Question: This functionality is available for the Pie Chart via the plotOptions parameter, however after inspecting the Highcharts API the isn't available for the Gauge.
API entry for Pie Chart

Considering the likeness of the two charts (being circular), I was hoping there would be a similar option but the gauge always fills some subset of the container div that I am unable to control. Has anyone else run into this issue or found a solution?
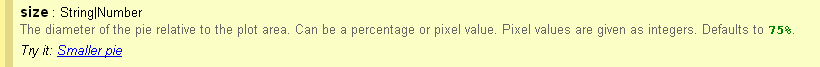
Answer: By setting the spacing to zero, you can fill the entire space:
<URL>
Fiddle with the 'spacing' parameters to change how much the chart fills. As for a percentage based like 'size' option I can't find one either.